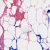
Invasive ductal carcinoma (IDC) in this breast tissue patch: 0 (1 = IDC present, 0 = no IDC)